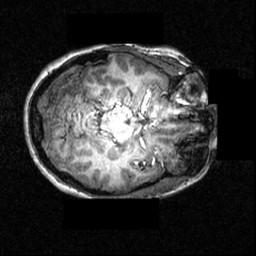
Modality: T1w
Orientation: axial
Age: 18
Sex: female
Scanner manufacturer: siemens
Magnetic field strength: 3.951 T
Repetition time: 1.5 s
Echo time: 0.00335 s